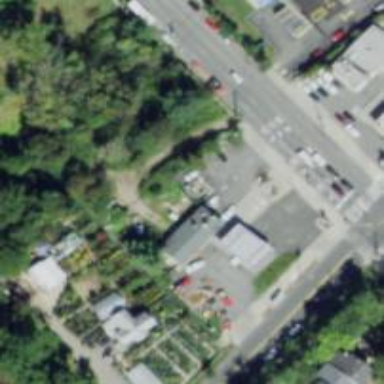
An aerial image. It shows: Convenience shop.